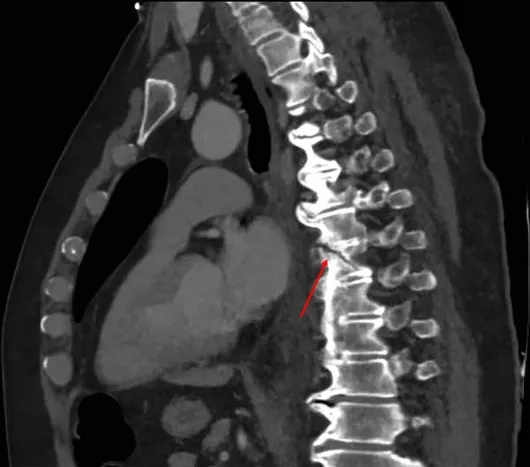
Chest computed tomography-scan reveals an anterior vertebral fracture at level D8.
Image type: radiology (ct)